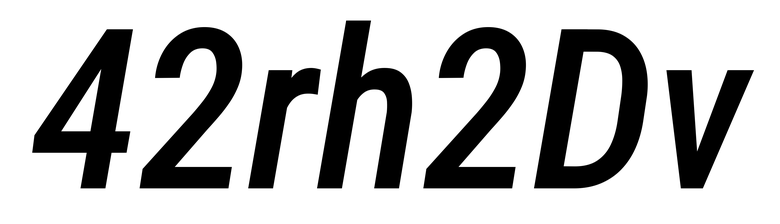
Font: Roboto-Italic_Condensed_Medium_Italic